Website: lowes
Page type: billing-address
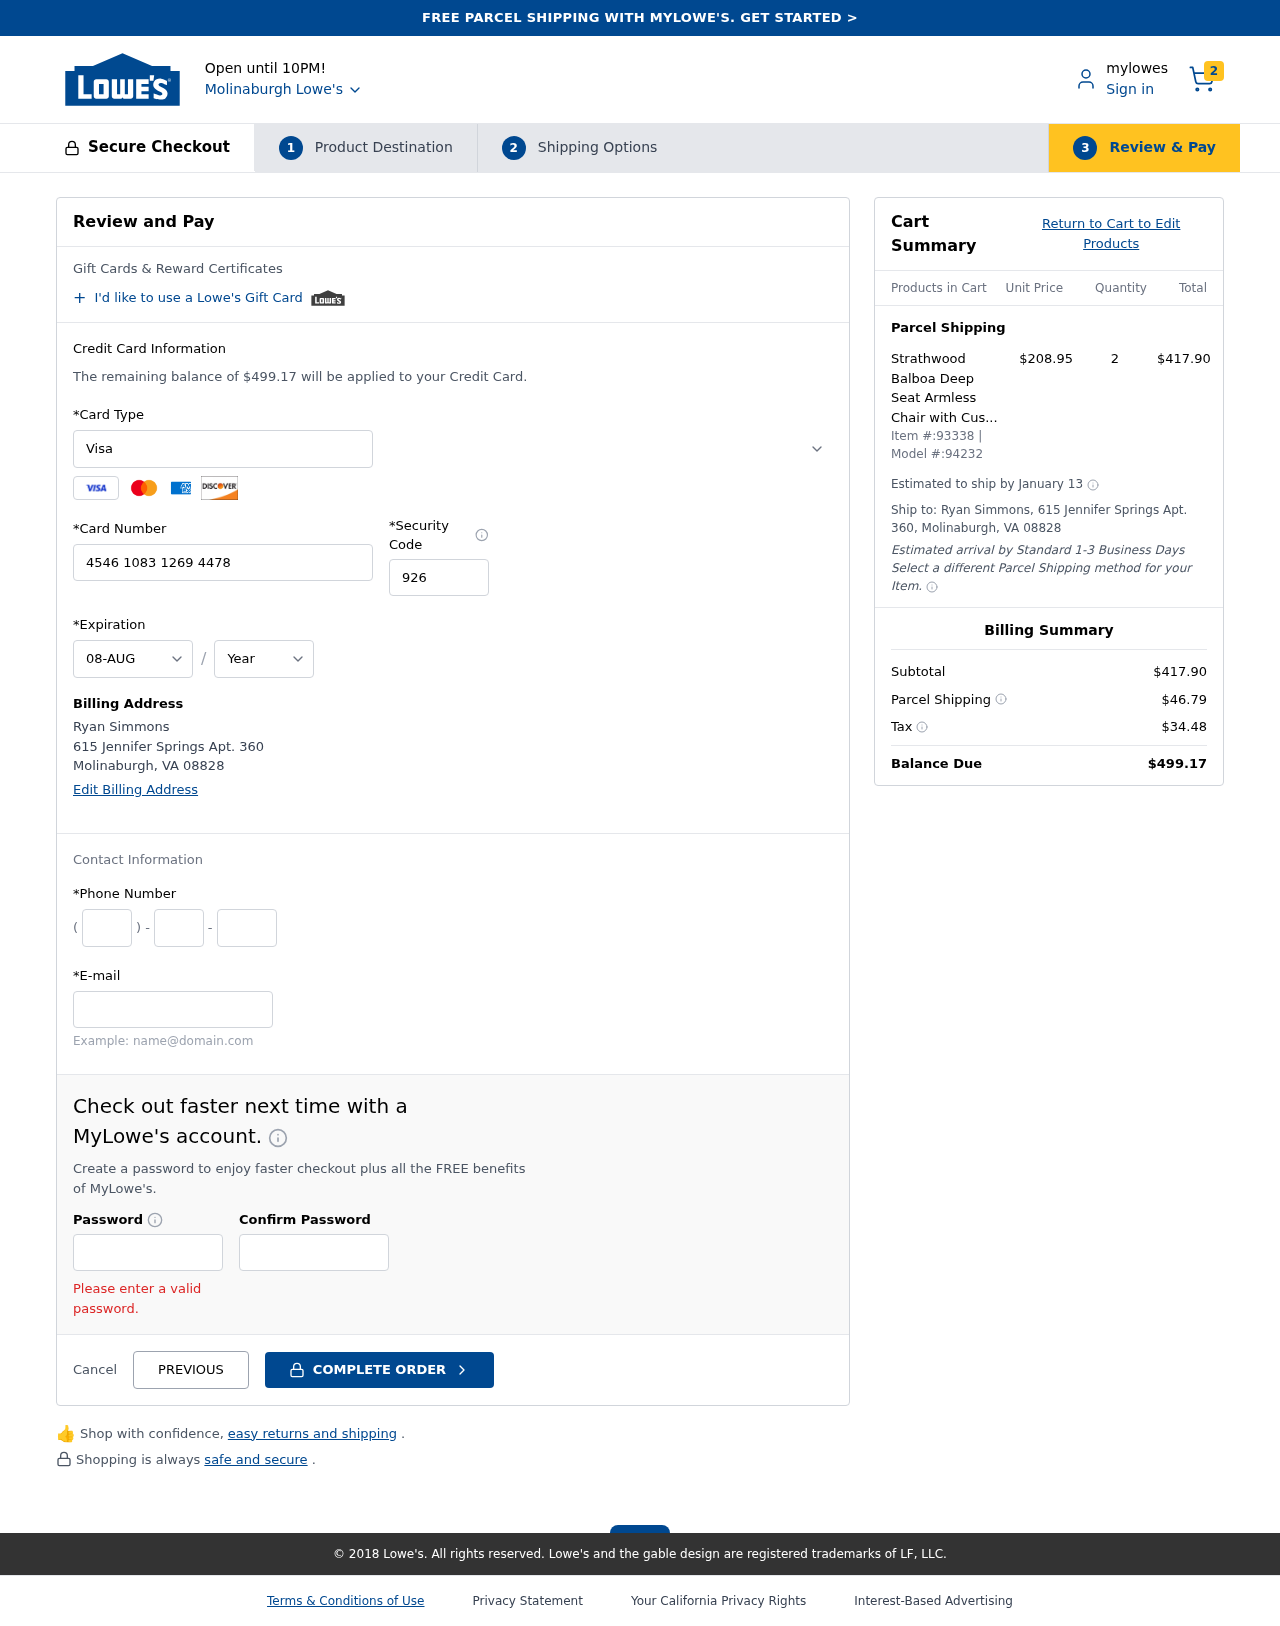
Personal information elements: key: PII_CARD_CVV
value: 926
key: PII_CARD_EXPIRY_MONTH
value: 08
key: PII_CARD_EXPIRY_YEAR
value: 26
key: PII_CARD_NUMBER
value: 4546 1083 1269 4478
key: PII_CARD_TYPE
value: Visa
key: PII_CITY
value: Molinaburgh
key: PII_CITY_STATE_ZIP
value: Molinaburgh, VA 08828
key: PII_EMAIL
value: ryan.simmons@yahoo.com
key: PII_FULLNAME
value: Ryan Simmons
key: PII_PHONE_AREA
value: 504
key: PII_PHONE_PREFIX
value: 536
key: PII_PHONE_SUFFIX
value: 9685
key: PII_STREET
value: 615 Jennifer Springs Apt. 360
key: PII_FULLNAME2
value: Ryan Simmons
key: PII_STREET2
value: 615 Jennifer Springs Apt. 360
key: PII_CITY_STATE_ZIP2
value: Molinaburgh, VA 08828
Product elements: key: PRODUCT1_NAME
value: Strathwood Balboa Deep Seat Armless Chair with Cushion
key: PRODUCT1_PRICE
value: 208.95
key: PRODUCT1_QUANTITY
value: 2
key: PRODUCT_ITEM_NUMBER
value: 93338
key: PRODUCT_MODEL_NUMBER
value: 94232
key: PRODUCT1_LINE_TOTAL
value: $417.90
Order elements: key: ORDER_NUM_ITEMS
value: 2
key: ORDER_TOTAL
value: $499.17
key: ORDER_SHIPPING_DATE
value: January 13
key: ORDER_SUBTOTAL
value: $417.90
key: ORDER_SHIPPING_COST
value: $46.79
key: ORDER_TAX
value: $34.48